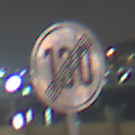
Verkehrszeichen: EndeGeschwindigkeit130
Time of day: Night
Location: Outdoor (Urban)
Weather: PartlyCloudy
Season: NotSpecified
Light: Artificial